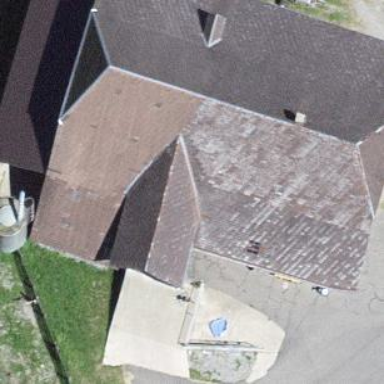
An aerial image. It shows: Farm building.